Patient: sex F, age 51
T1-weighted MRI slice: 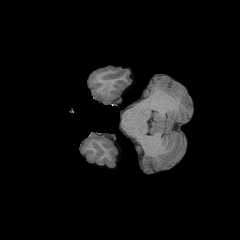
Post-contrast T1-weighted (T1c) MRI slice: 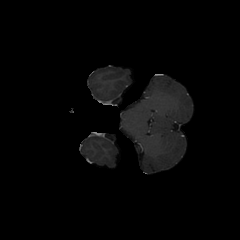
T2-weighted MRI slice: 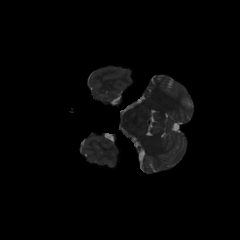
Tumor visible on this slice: no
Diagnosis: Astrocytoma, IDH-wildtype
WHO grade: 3